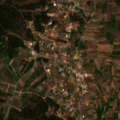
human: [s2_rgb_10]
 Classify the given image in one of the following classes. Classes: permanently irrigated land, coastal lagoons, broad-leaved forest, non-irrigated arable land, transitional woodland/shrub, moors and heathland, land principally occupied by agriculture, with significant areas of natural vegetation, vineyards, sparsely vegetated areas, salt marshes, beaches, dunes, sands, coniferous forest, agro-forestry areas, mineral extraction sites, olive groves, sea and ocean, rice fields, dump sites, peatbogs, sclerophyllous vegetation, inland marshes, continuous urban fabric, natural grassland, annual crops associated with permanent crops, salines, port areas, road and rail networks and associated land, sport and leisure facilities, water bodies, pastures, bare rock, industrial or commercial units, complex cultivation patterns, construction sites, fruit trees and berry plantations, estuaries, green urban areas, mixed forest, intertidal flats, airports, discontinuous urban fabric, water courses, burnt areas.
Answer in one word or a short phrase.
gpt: discontinuous urban fabric, vineyards, olive groves, annual crops associated with permanent crops, complex cultivation patterns, coniferous forest, transitional woodland/shrub